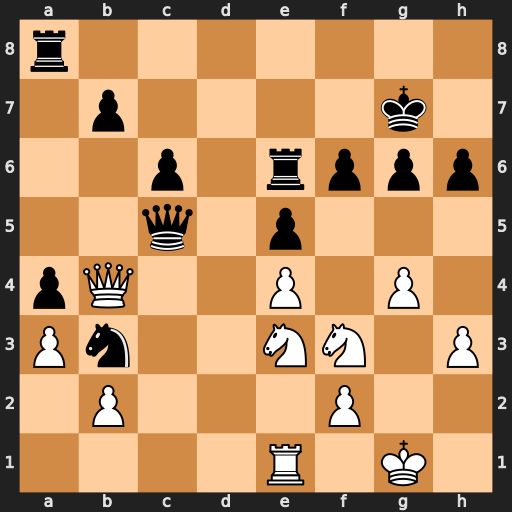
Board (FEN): r7/1p4k1/2p1rppp/2q1p3/pQ2P1P1/Pn2NN1P/1P3P2/4R1K1
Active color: w
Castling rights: -
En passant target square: -
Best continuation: Qxb7+ Re7 Qxa8